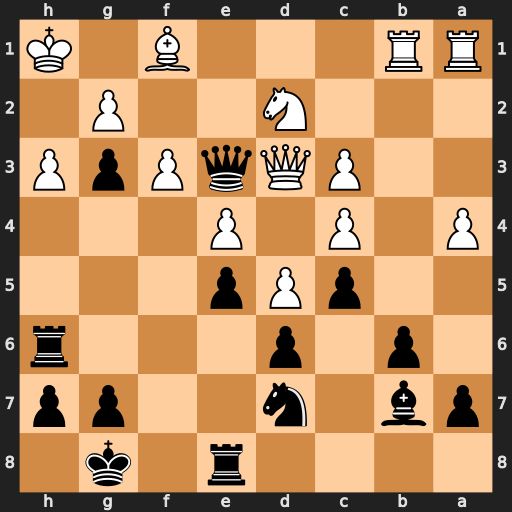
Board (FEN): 4r1k1/pb1n2pp/1p1p3r/2pPp3/P1P1P3/2PQqPpP/3N2P1/RR3B1K
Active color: b
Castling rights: -
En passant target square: -
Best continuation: Qf2 Qe2 Rxh3+ gxh3 g2+ Bxg2 Qxe2